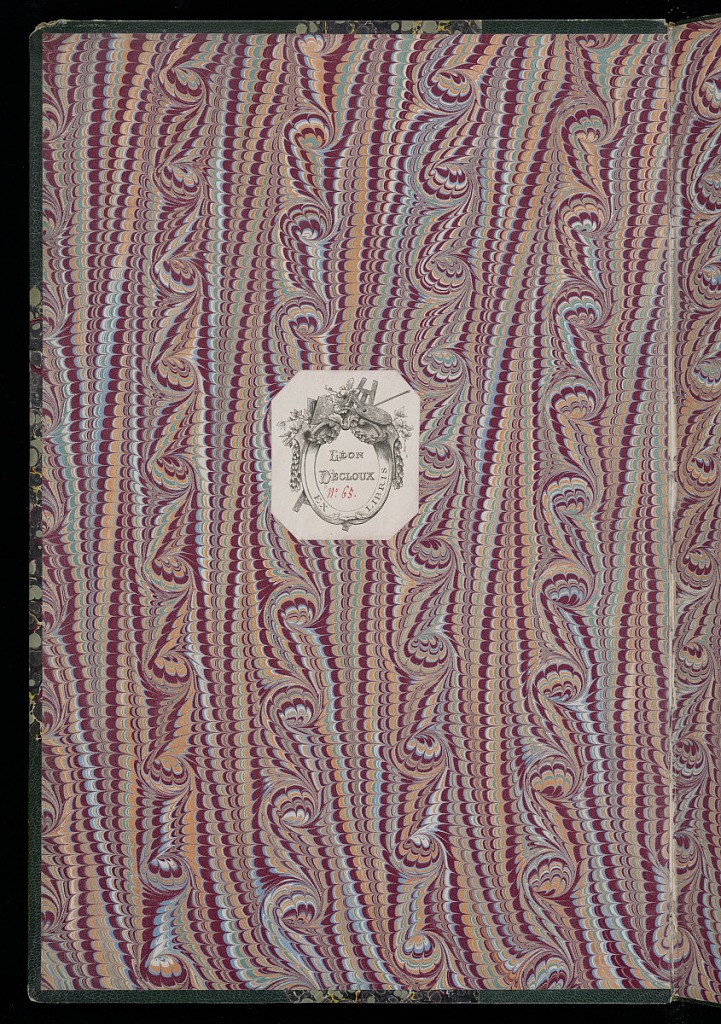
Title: Album of Prints: Coach Designs from the Louis XV Period by Chopard
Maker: Jean-François Chopard, French, active 18th century
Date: ca. 1750
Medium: Bound album of engravings on paper
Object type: Book
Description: Bound volume of engravings with designs for carriages and coaches.